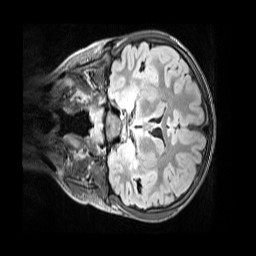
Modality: FLAIR
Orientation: coronal
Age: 11
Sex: male
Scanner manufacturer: siemens
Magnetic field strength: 3 T
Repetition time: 5 s
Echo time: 0.388 s